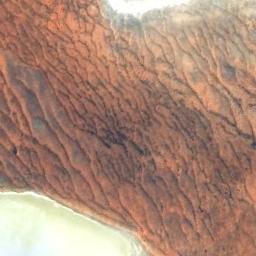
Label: desert